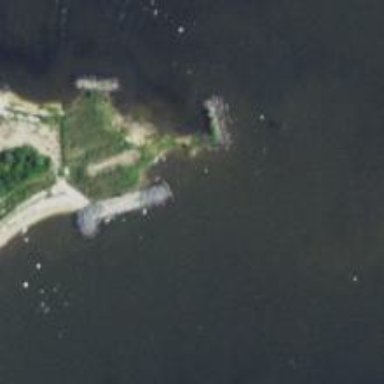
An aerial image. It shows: Breakwater structure.